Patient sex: F
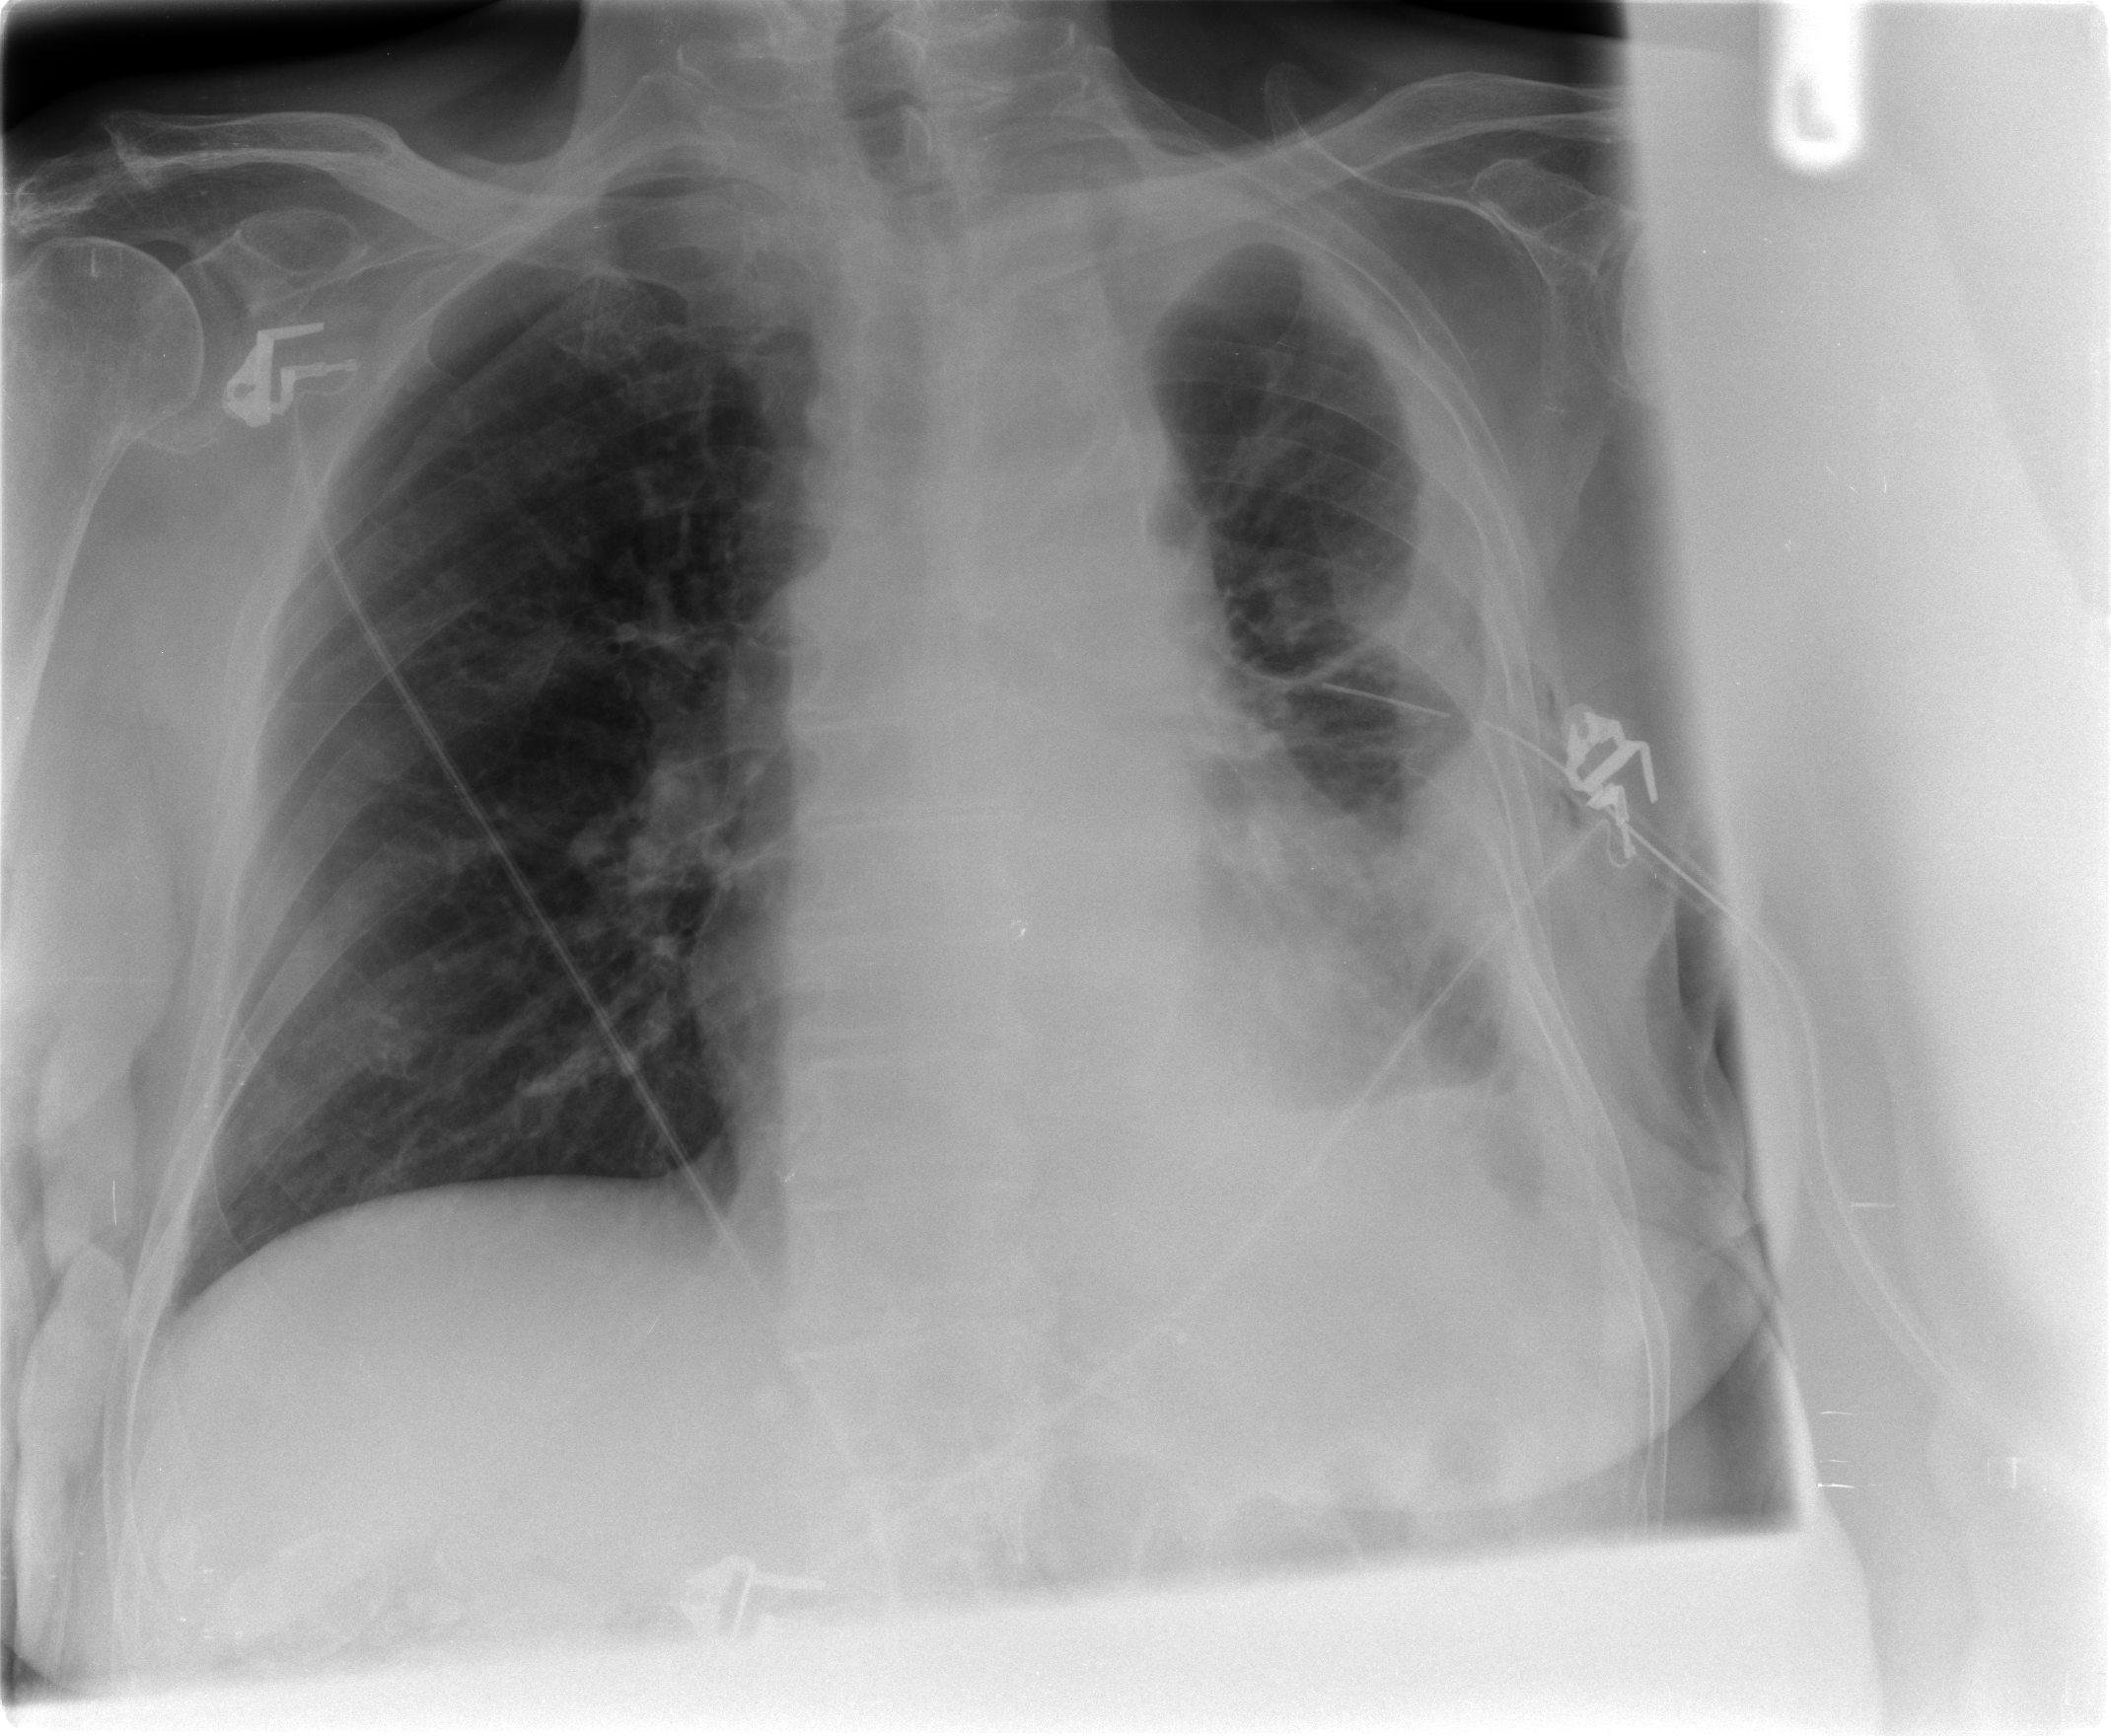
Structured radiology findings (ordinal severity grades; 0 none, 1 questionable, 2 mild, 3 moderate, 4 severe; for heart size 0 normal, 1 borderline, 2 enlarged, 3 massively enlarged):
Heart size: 2
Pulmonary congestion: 0
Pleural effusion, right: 0
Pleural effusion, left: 3
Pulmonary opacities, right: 0
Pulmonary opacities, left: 0
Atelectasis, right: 0
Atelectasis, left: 3